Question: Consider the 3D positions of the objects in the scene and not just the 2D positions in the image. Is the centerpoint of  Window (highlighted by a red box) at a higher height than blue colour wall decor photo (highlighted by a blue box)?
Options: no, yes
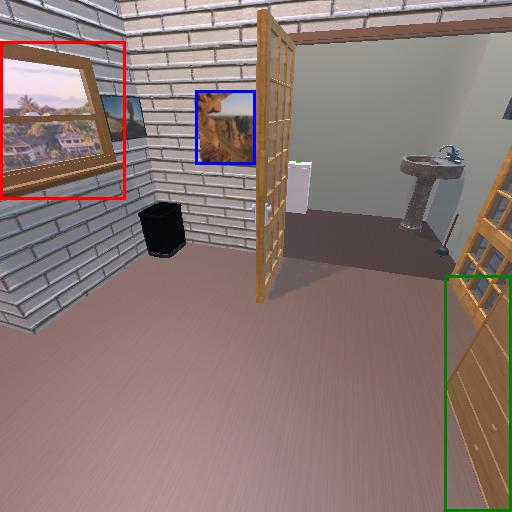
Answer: no